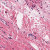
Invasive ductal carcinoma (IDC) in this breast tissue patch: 0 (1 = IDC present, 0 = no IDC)